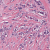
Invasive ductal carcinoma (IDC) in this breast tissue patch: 1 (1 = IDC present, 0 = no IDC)